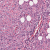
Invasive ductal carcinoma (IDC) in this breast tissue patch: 1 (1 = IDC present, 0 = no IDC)